Interaction volume radius: 10 \u00c5
Interaction volume height: 25 \u00c5
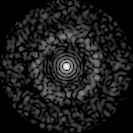
Disorder parameter: 0.8279